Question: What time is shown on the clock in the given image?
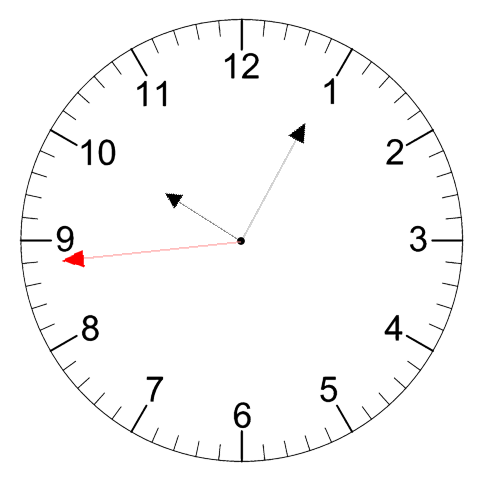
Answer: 10:04:44